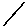
Label: line